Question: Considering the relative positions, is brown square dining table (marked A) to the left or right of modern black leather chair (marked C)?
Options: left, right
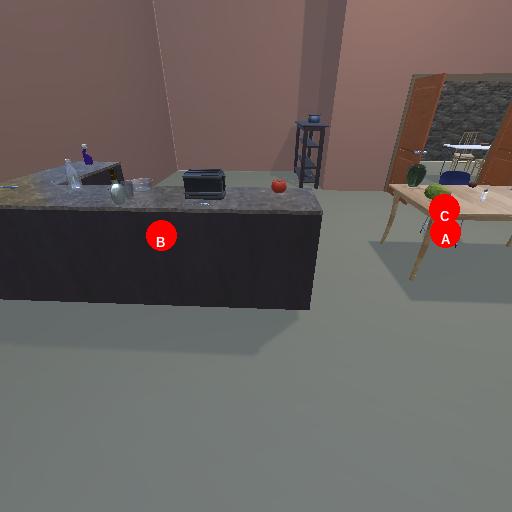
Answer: left